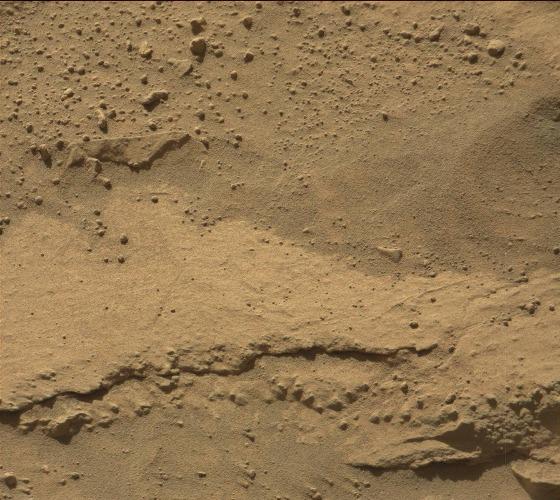
Terrain classes present: Bedrock, Gravel / Sand / Soil, Rock, Shadow